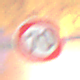
Verkehrszeichen: Geschwindigkeit70
Umgebung: Outdoor, Urban
Tageszeit: Night
Wetter: PartlyCloudy
Licht: Artificial
Jahreszeit: NotSpecified
Kontrast: HighContrast